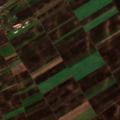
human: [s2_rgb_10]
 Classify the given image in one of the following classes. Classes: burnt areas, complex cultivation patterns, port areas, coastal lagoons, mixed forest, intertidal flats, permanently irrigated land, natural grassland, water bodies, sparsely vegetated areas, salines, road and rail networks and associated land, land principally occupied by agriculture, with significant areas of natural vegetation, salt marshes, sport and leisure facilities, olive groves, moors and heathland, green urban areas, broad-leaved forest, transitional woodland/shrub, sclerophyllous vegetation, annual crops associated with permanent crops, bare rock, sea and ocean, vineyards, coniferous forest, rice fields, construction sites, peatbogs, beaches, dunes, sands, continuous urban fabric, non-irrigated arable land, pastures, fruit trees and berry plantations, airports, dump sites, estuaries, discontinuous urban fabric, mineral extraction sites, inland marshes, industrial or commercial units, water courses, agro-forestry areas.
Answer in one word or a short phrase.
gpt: discontinuous urban fabric, non-irrigated arable land